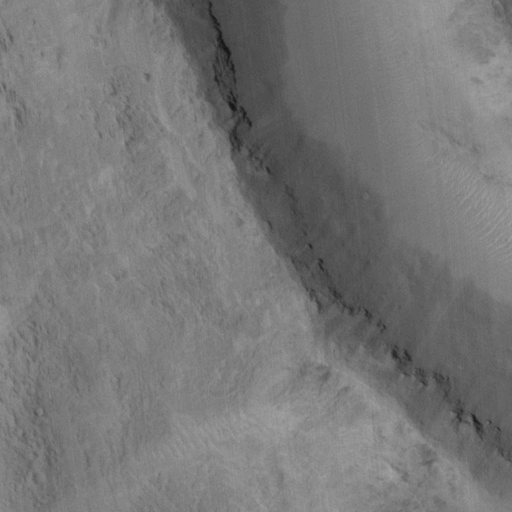
Classes present: Background